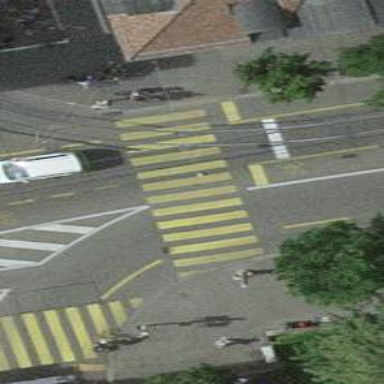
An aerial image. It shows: Tram crossing on the railway.